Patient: sex M, age 65
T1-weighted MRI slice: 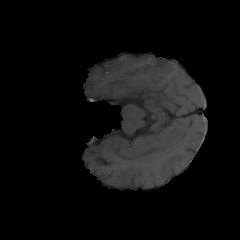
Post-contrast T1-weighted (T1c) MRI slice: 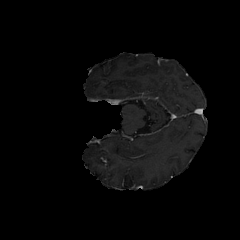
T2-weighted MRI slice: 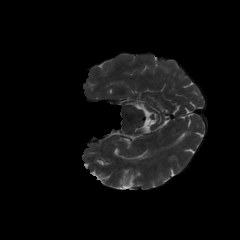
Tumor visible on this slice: no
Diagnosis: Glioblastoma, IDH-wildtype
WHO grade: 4